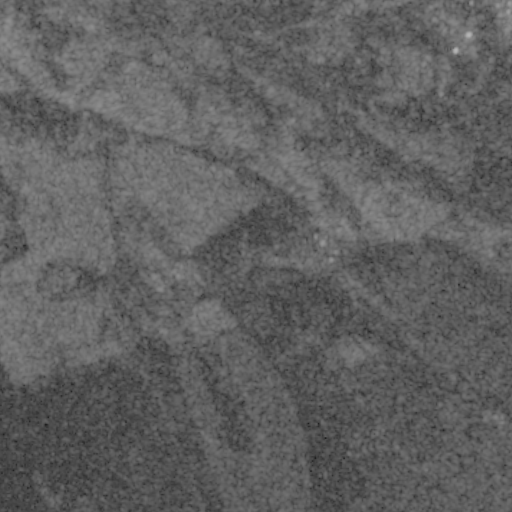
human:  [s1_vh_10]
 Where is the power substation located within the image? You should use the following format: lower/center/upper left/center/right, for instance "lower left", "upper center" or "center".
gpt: The power substation is located in the upper right of the image.
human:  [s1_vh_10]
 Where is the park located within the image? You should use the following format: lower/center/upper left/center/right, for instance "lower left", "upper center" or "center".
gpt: There is no park in the image.

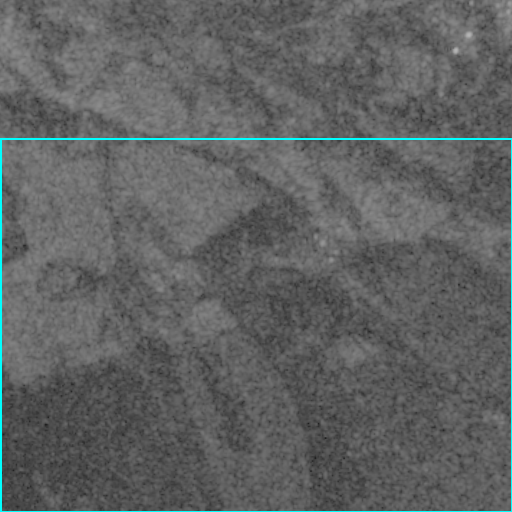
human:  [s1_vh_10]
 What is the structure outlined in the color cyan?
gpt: The structure outlined in cyan is a crop field.
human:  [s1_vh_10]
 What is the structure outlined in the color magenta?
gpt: There is no magenta outline.